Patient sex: M
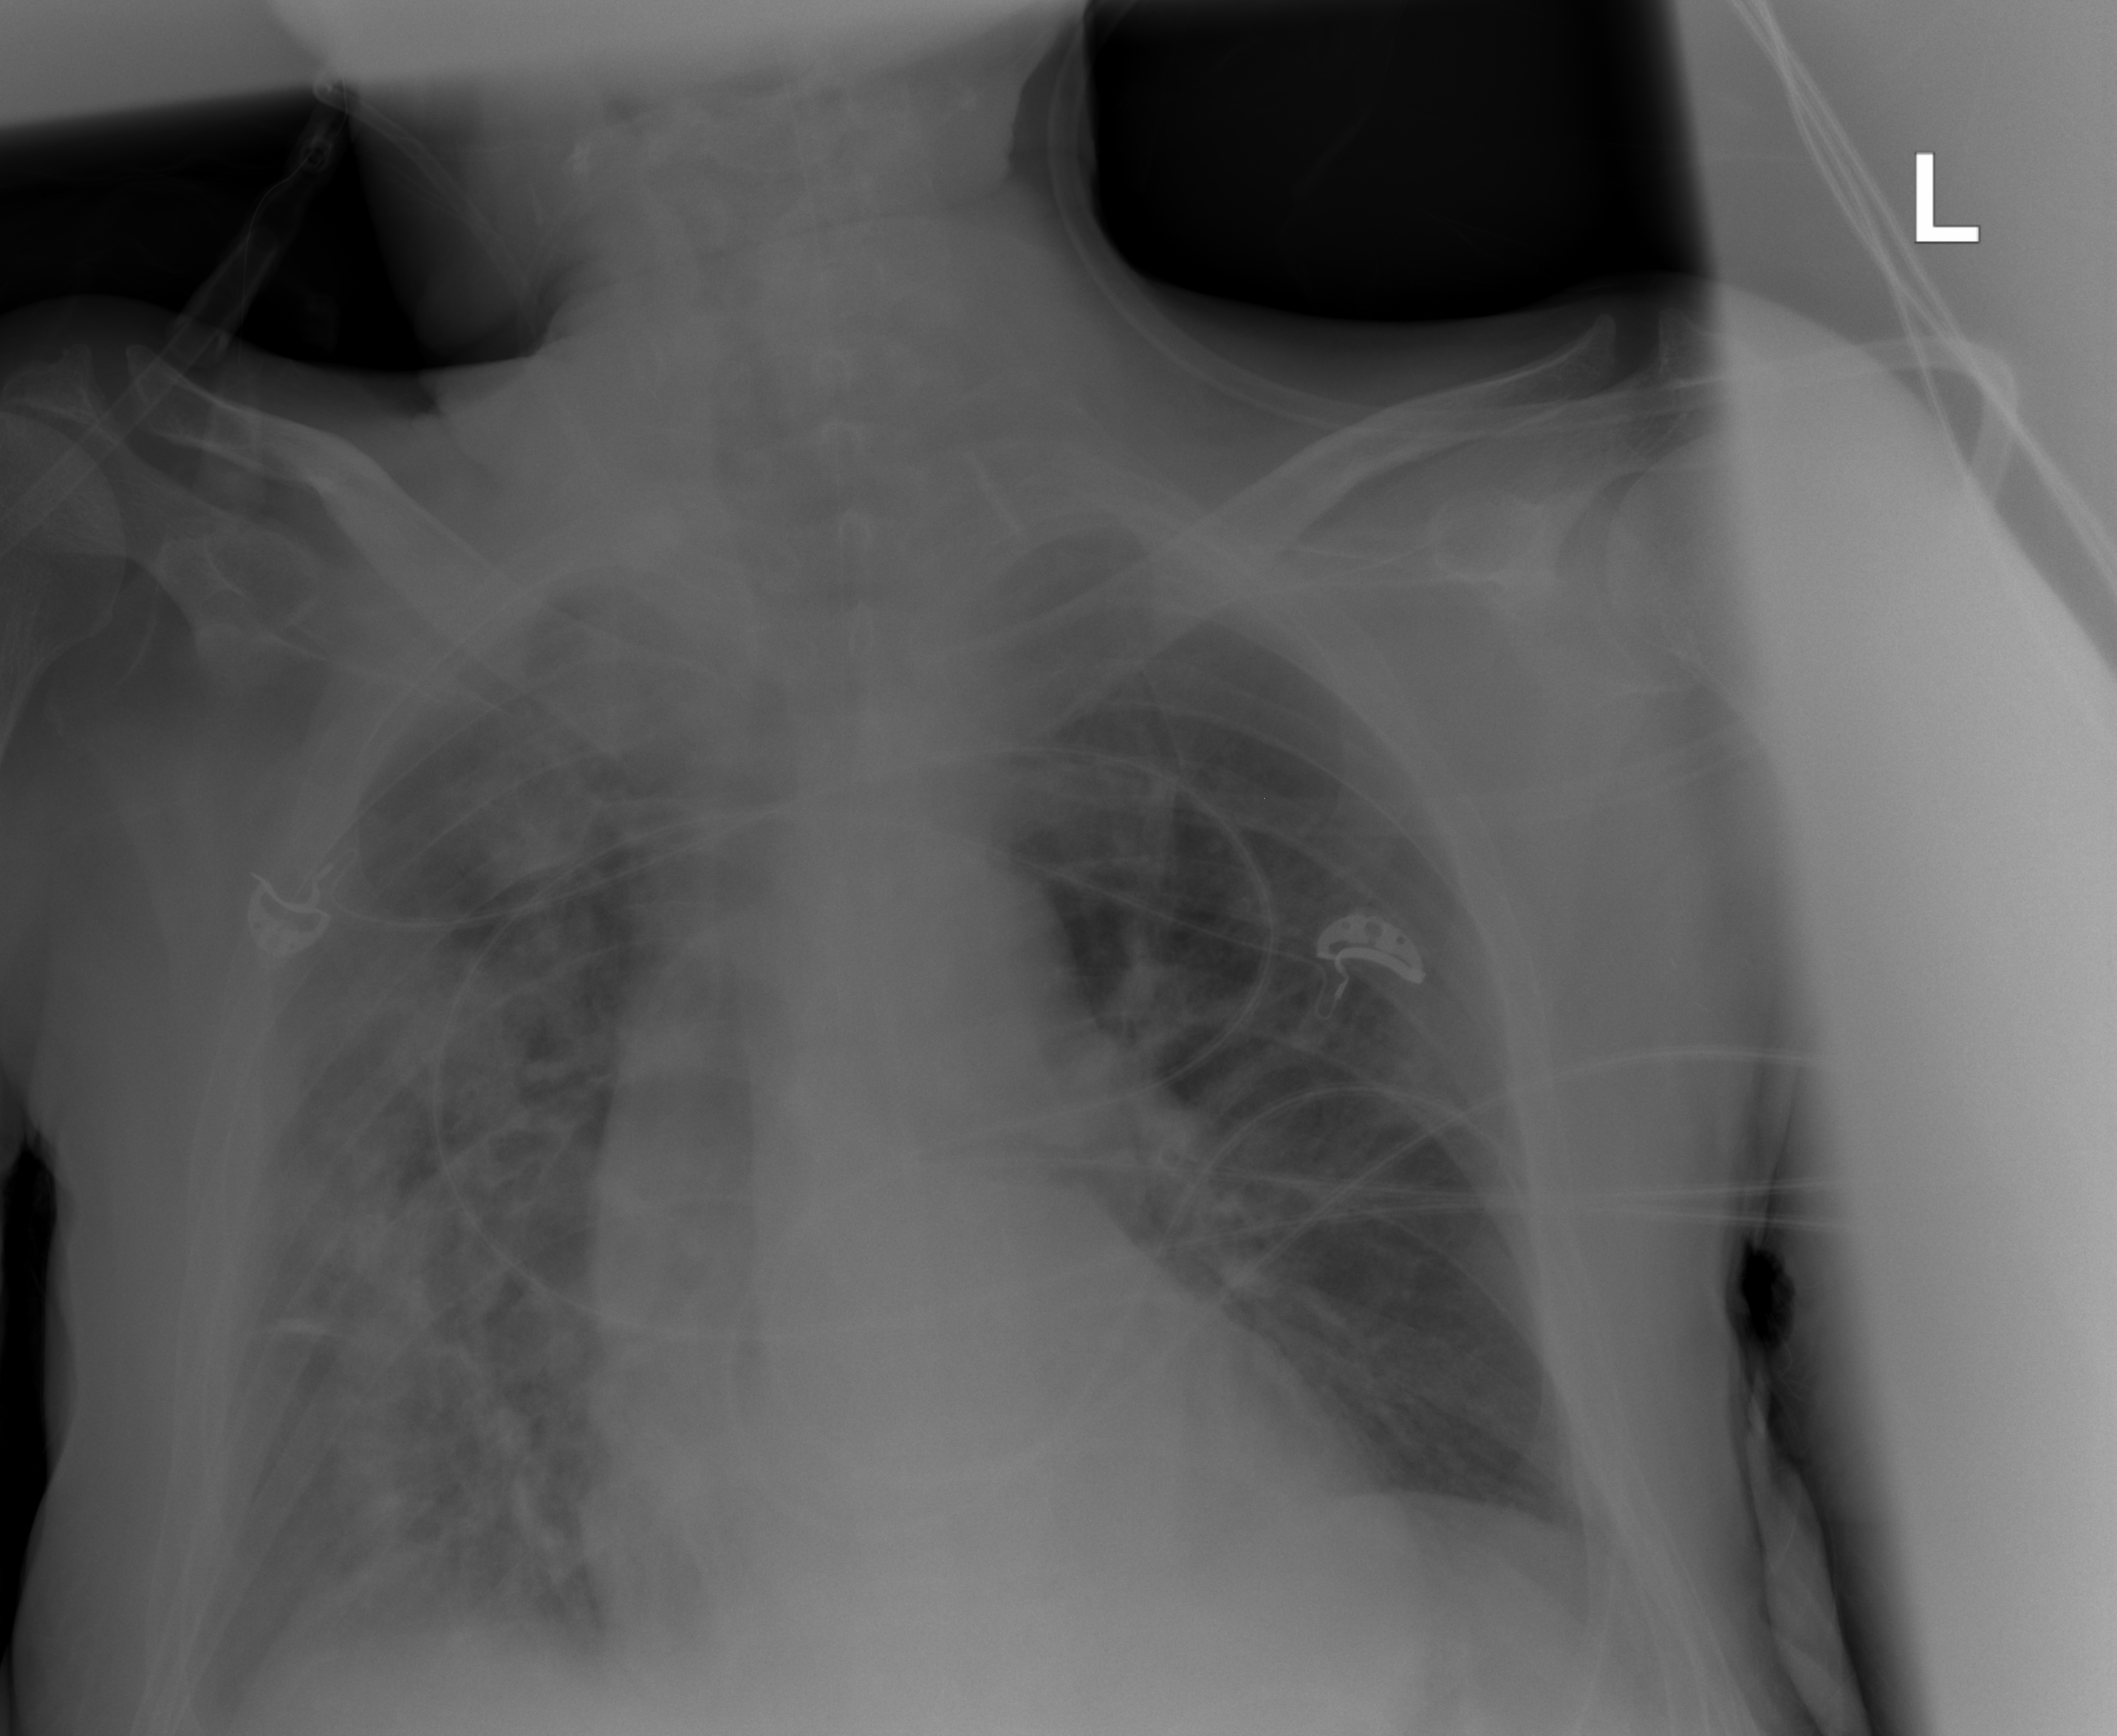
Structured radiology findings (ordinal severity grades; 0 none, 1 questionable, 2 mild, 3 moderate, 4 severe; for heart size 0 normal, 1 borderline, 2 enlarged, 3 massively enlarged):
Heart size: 2
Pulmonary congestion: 0
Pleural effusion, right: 2
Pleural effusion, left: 2
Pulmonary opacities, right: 3
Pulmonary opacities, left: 3
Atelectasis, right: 2
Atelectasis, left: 0